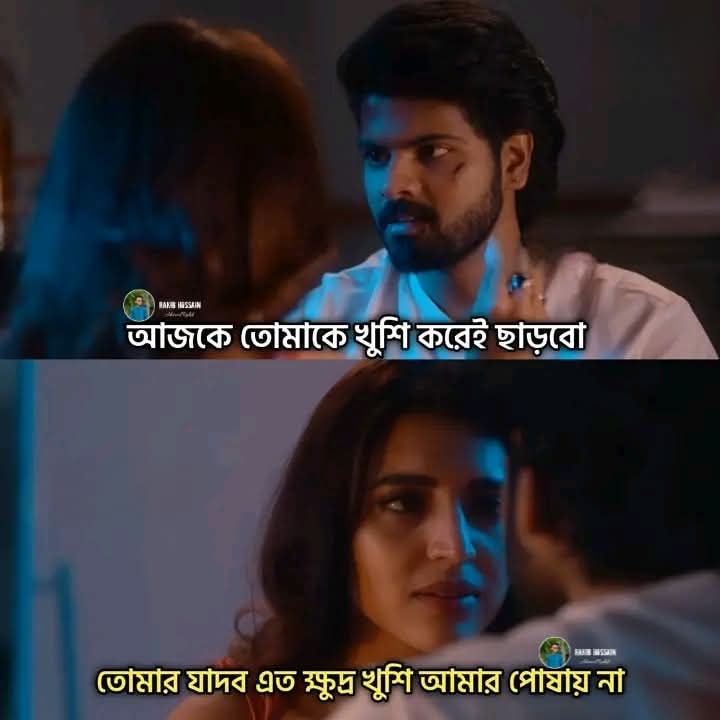
Text: আজকে তোমাকে খুশি করেই ছাড়বো
তোমার যাদব এত ক্ষুদ্র খুশি আমার পোষায় না
Label: Non Hate